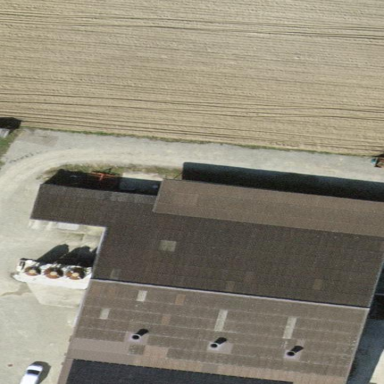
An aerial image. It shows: Farm auxiliary building with gabled roof.